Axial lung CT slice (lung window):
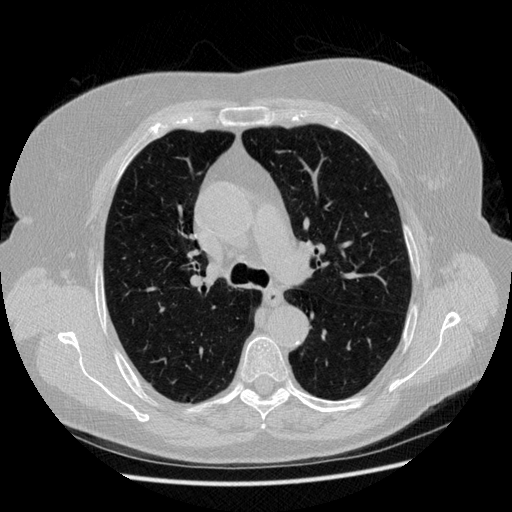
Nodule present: no